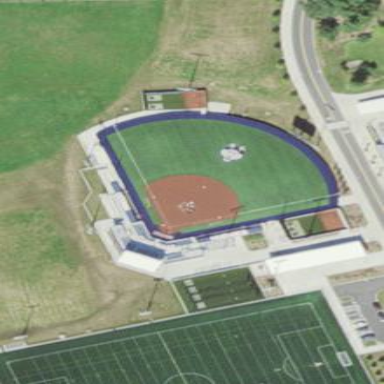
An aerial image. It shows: Astroturf pitch designated for softball.